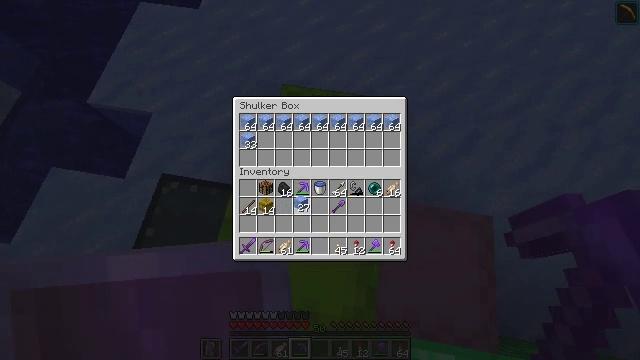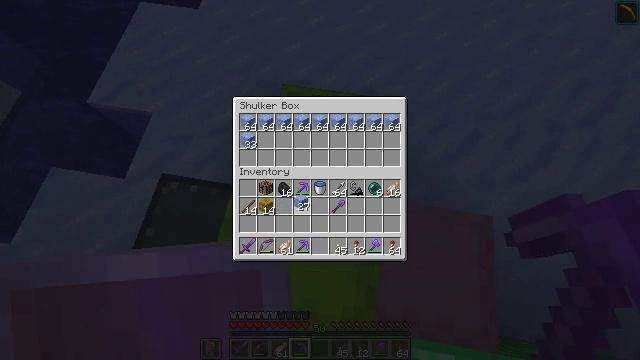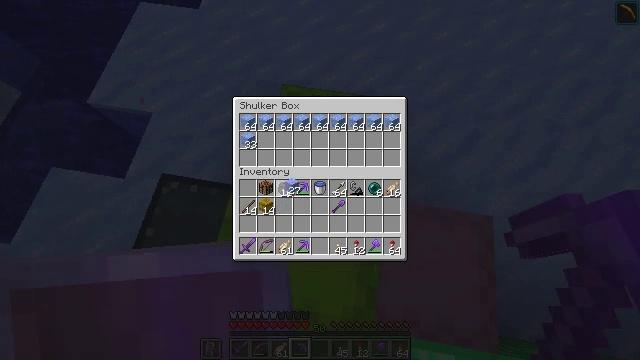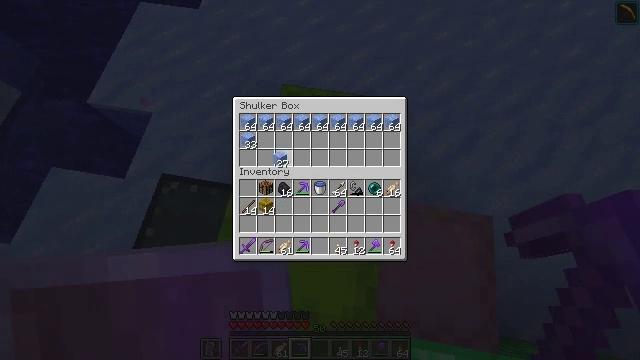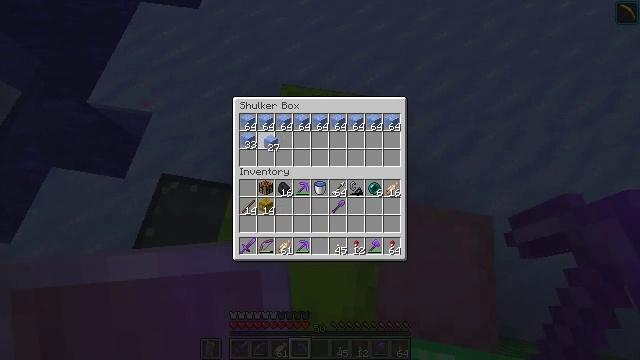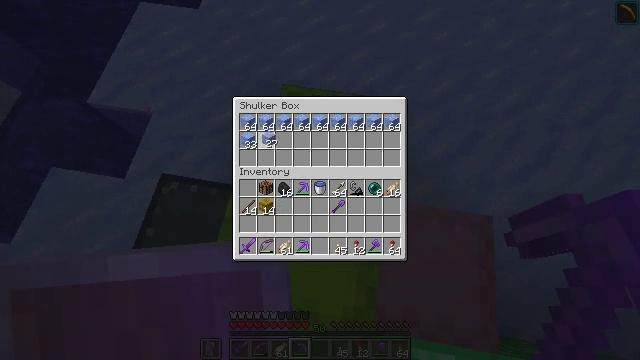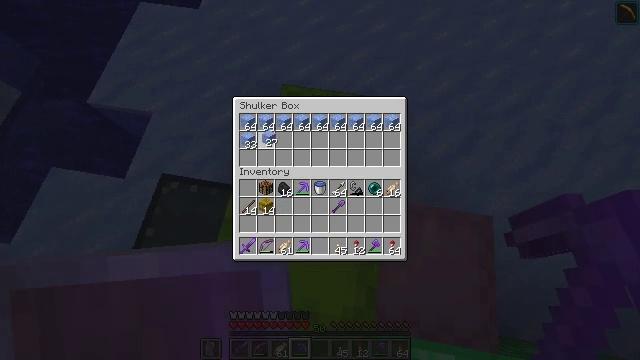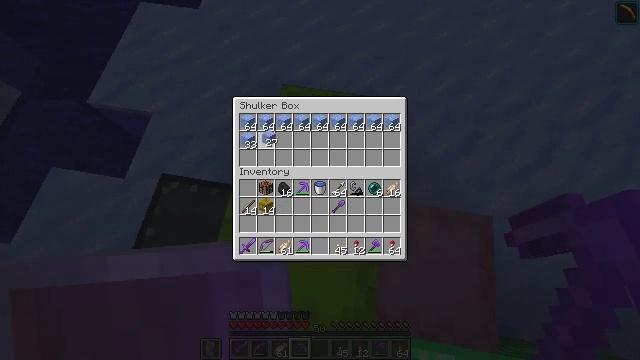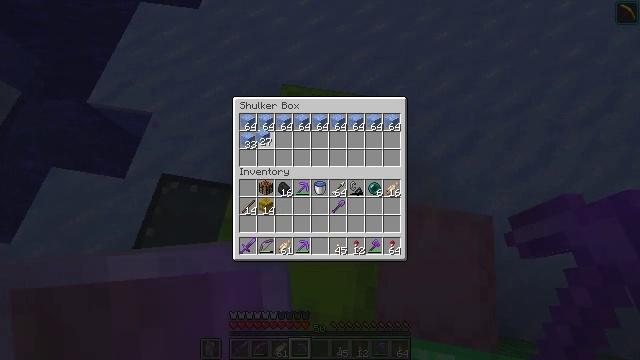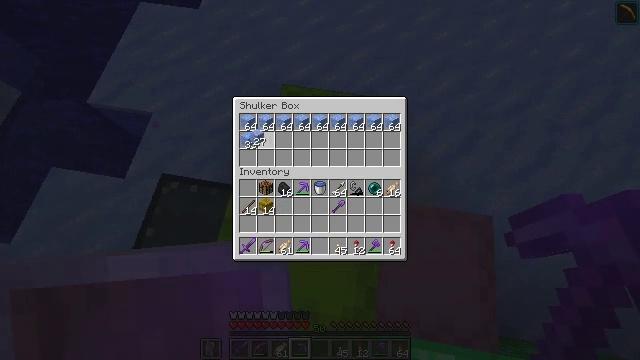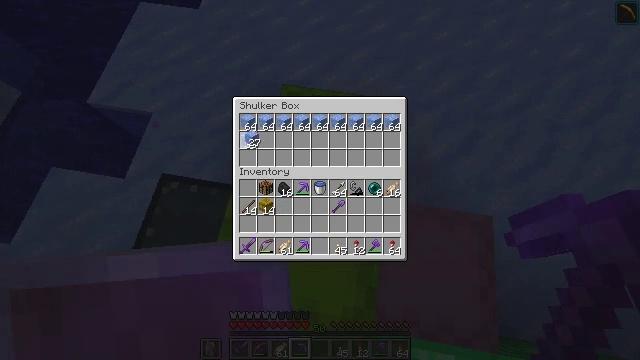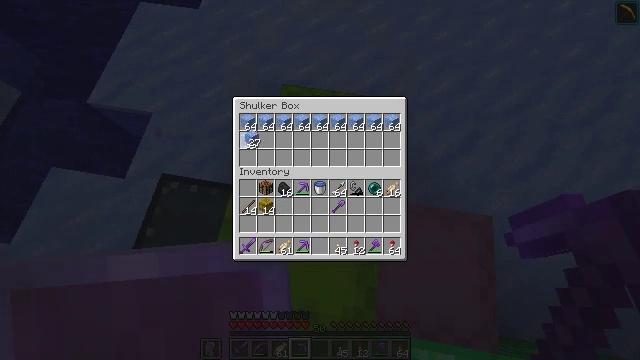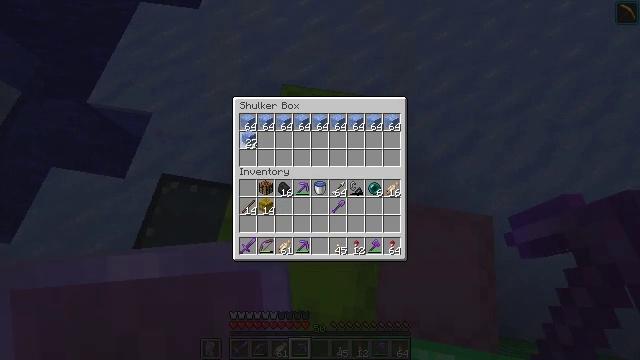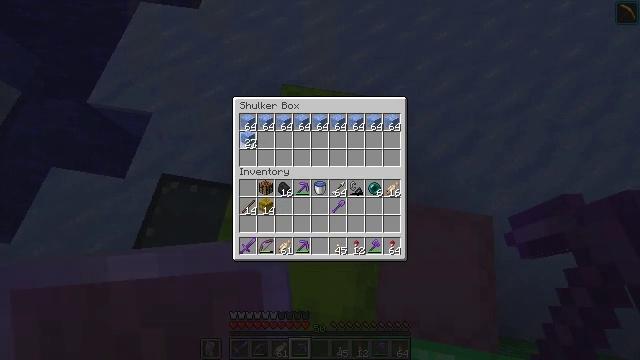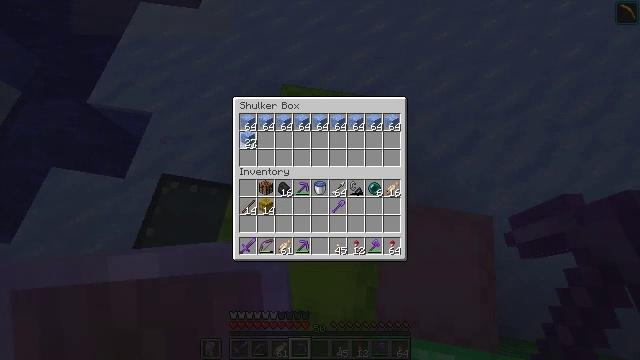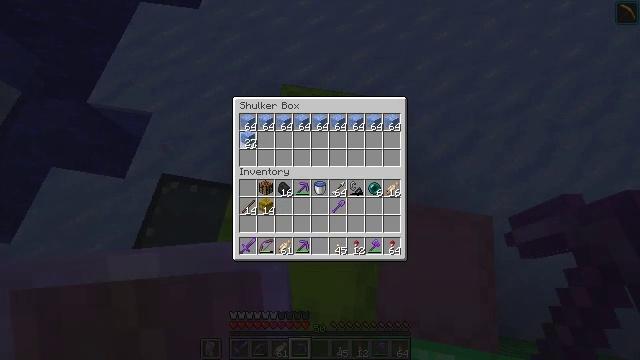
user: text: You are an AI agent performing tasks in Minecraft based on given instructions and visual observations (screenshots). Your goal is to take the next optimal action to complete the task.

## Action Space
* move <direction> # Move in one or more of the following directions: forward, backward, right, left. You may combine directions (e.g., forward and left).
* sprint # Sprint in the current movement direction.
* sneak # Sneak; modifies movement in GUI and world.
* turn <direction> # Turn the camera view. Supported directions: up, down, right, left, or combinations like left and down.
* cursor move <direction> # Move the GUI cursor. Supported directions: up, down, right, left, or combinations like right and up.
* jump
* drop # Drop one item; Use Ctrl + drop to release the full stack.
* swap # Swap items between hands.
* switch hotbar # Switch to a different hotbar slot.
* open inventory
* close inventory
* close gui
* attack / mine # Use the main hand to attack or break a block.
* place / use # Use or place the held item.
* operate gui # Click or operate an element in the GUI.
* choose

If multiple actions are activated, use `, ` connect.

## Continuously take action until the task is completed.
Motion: motion action
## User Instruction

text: Mine packed ice from icy biomes.
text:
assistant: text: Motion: sneak
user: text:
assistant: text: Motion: cursor move left and up
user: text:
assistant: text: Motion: cursor move left and up
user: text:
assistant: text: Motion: cursor move left and up
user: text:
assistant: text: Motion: no_op
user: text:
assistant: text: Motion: no_op
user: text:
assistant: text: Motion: no_op
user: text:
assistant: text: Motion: no_op
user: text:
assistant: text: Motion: no_op
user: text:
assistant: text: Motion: no_op
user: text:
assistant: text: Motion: no_op
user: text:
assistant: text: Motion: no_op
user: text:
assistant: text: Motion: no_op
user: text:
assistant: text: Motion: operate gui
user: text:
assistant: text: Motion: operate gui
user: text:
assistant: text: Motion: operate gui
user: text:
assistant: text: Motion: no_op
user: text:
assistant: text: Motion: no_op
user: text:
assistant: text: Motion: no_op
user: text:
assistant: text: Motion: no_op
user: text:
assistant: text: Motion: no_op
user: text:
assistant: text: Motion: no_op
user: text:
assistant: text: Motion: no_op
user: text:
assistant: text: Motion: close gui
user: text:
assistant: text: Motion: turn left and up
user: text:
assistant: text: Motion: turn left and up
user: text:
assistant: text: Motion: turn left and up
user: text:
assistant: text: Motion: turn left and up
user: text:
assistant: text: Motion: turn up
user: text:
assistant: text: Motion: no_op